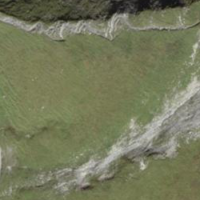
EUNIS habitat code: 23
Species observed at this site:
Parnassia palustris